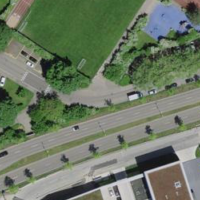
EUNIS habitat code: 54
Species observed at this site:
Trifolium pratense